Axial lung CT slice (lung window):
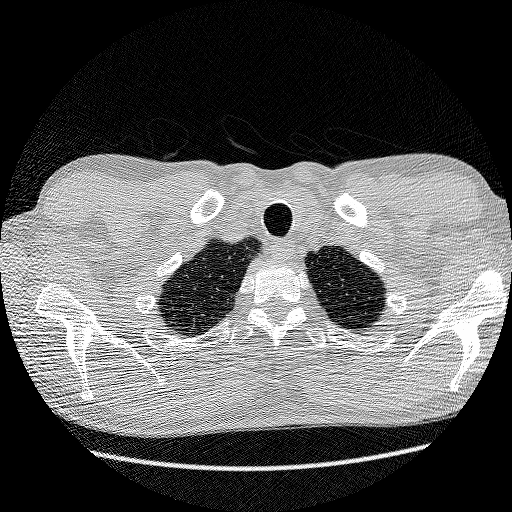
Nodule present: no